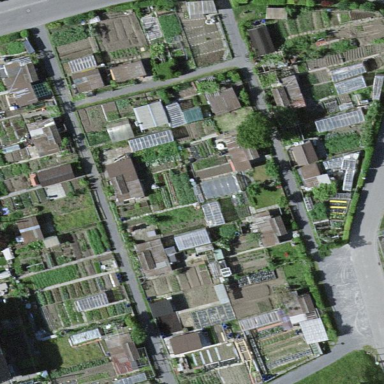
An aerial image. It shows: Allotments area.